Question: I get this error when I try to compare int to int (when comparing string it works)
'''
IEnumerable<Commune> myCommunes = from d in db.Communes
where d.CodePostal == Convert.ToInt32(CodePostal.Text)
select d;
foreach (Commune c in myCommunes)
{
CommunesList.Add(c);
}
'''

Any ideas ?
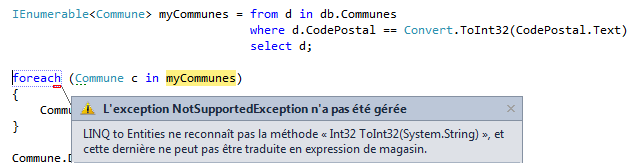
Answer: It looks like 'CodePostal.Text' is something within your existing context - so all you've got to do is extract that from the query:
'''
int code = Convert.ToInt32(CodePostal.Text); // Or use int.Parse...
// Not using a query expression here as it just adds extra cruft
IEnumerable<Commune> myCommunes = db.Communes.Where(d => d.CodePostal == code);
'''
It's not clear where 'CommunesList' comes from - but if it's empty before this, you could just use:
'''
CommunesList = db.Communes.Where(d => d.CodePostal == code).ToList();
'''